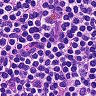
Metastatic tissue present: no